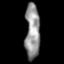
Tissue: lung
Cell type: Epithelial cells
Senescence score: 0.1744
Nuclear area (px): 798
Mean DAPI intensity: 145.653